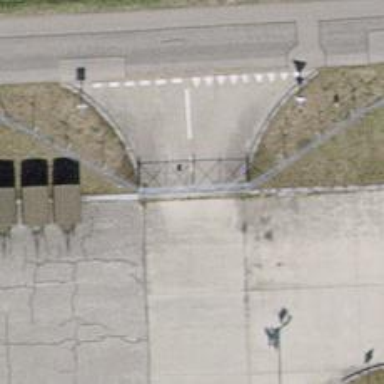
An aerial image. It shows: Gate.